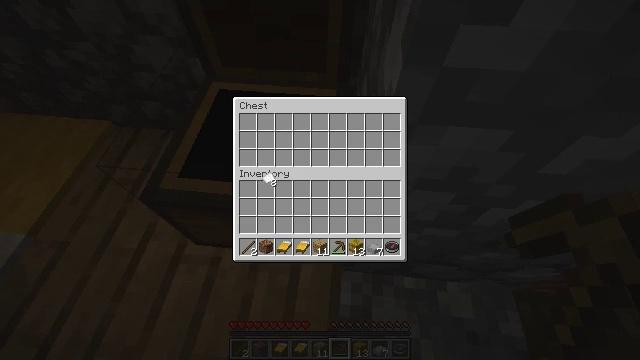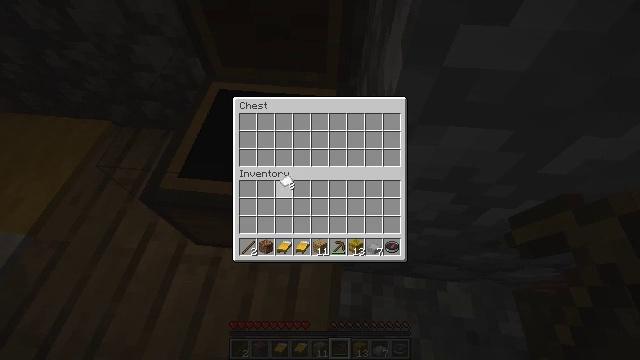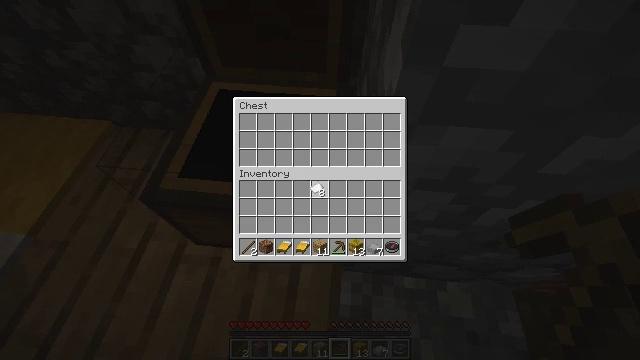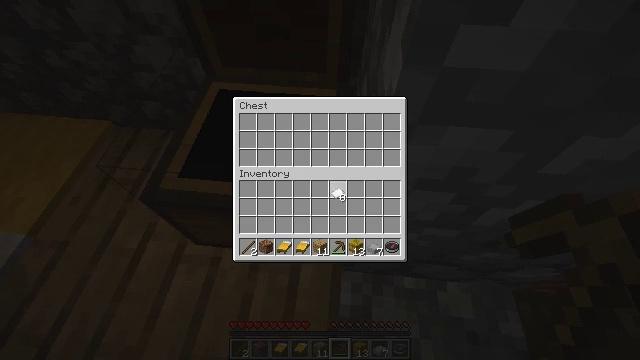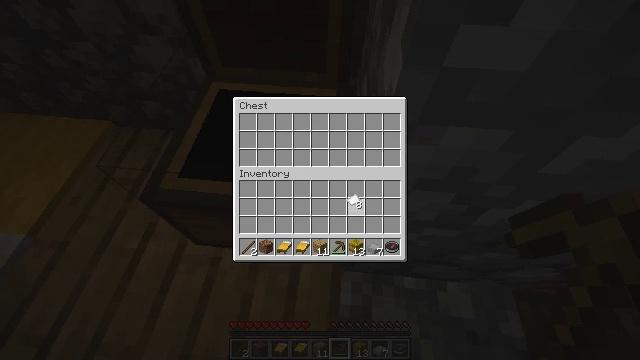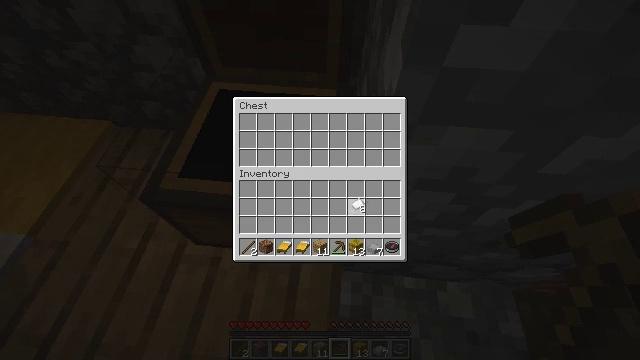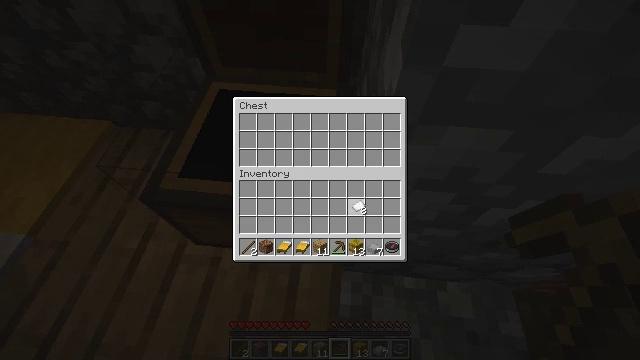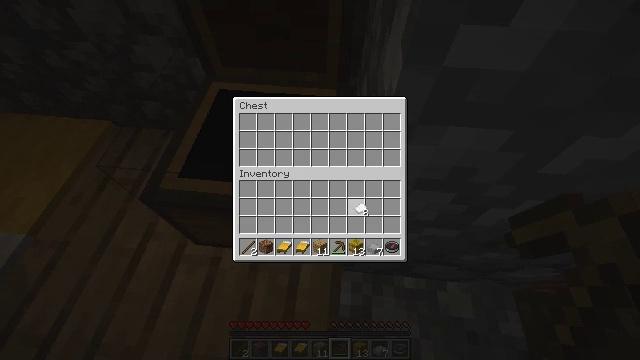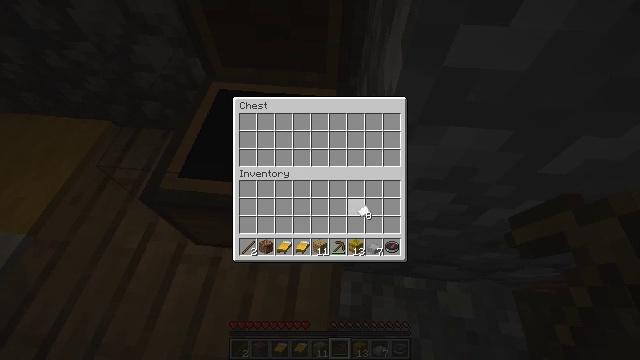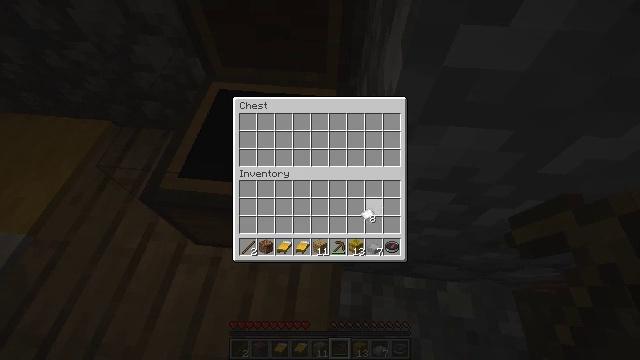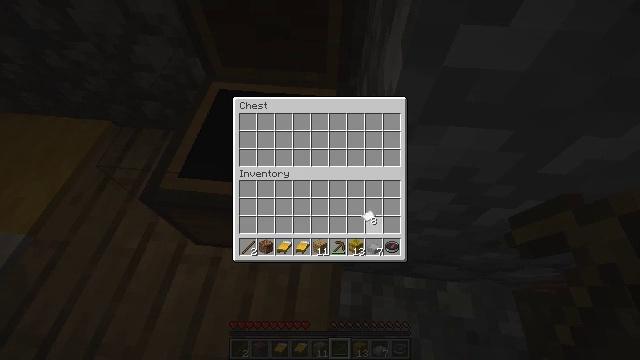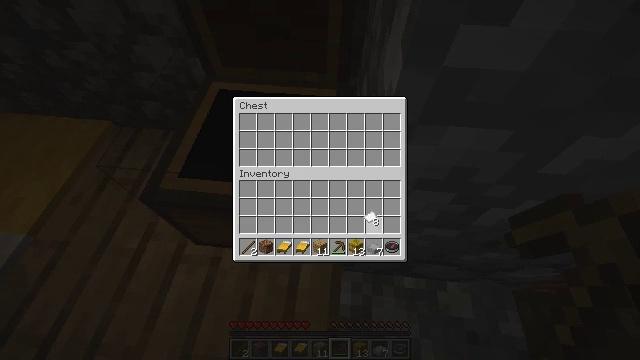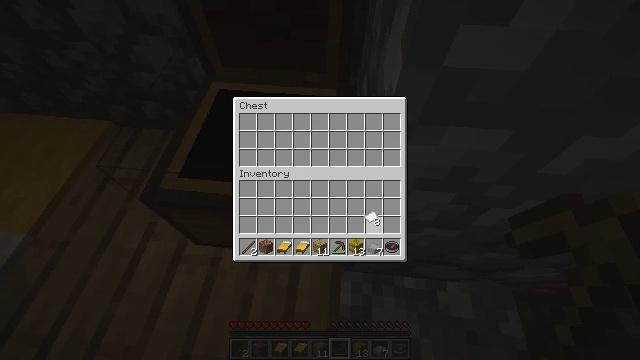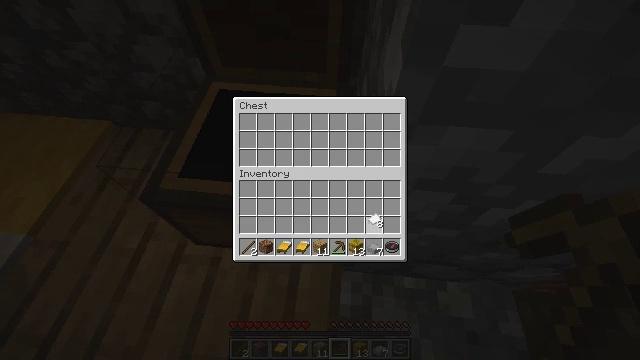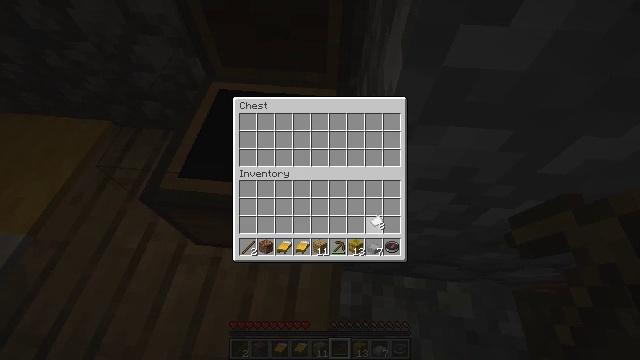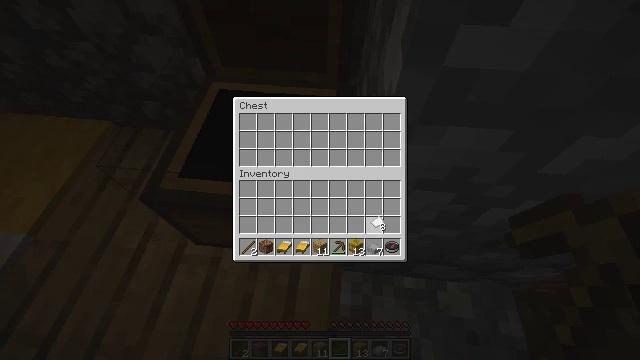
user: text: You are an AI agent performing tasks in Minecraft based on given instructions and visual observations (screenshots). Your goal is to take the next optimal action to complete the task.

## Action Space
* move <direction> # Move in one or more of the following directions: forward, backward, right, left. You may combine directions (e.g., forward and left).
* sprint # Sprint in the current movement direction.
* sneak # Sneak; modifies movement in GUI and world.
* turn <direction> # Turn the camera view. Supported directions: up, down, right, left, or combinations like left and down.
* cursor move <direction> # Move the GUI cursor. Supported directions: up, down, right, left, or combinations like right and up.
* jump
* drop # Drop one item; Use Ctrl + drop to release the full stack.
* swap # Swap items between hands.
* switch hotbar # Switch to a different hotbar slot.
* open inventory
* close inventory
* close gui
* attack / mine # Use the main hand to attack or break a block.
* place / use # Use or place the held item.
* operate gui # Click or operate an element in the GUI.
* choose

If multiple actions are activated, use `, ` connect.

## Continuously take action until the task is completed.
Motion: motion action
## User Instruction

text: Gather the white carpet for inventory.
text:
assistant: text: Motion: cursor move right
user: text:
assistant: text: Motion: cursor move right
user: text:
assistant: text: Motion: cursor move right
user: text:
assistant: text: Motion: cursor move right and down
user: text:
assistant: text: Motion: no_op
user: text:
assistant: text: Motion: no_op
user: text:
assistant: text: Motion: no_op
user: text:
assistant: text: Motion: no_op
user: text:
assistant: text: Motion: no_op
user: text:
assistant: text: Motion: no_op
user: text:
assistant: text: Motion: no_op
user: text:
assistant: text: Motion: no_op
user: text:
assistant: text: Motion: no_op
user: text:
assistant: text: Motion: no_op
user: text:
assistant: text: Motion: no_op
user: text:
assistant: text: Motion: no_op
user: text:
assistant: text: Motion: no_op
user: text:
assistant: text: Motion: no_op
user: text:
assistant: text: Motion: no_op
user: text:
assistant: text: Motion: no_op
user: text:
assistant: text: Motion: no_op
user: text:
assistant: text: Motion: operate gui
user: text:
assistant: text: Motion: operate gui
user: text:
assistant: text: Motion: operate gui
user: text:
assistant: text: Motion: operate gui
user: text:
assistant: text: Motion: operate gui
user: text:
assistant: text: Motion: no_op
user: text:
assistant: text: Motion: no_op
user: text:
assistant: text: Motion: no_op
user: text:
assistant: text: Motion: no_op